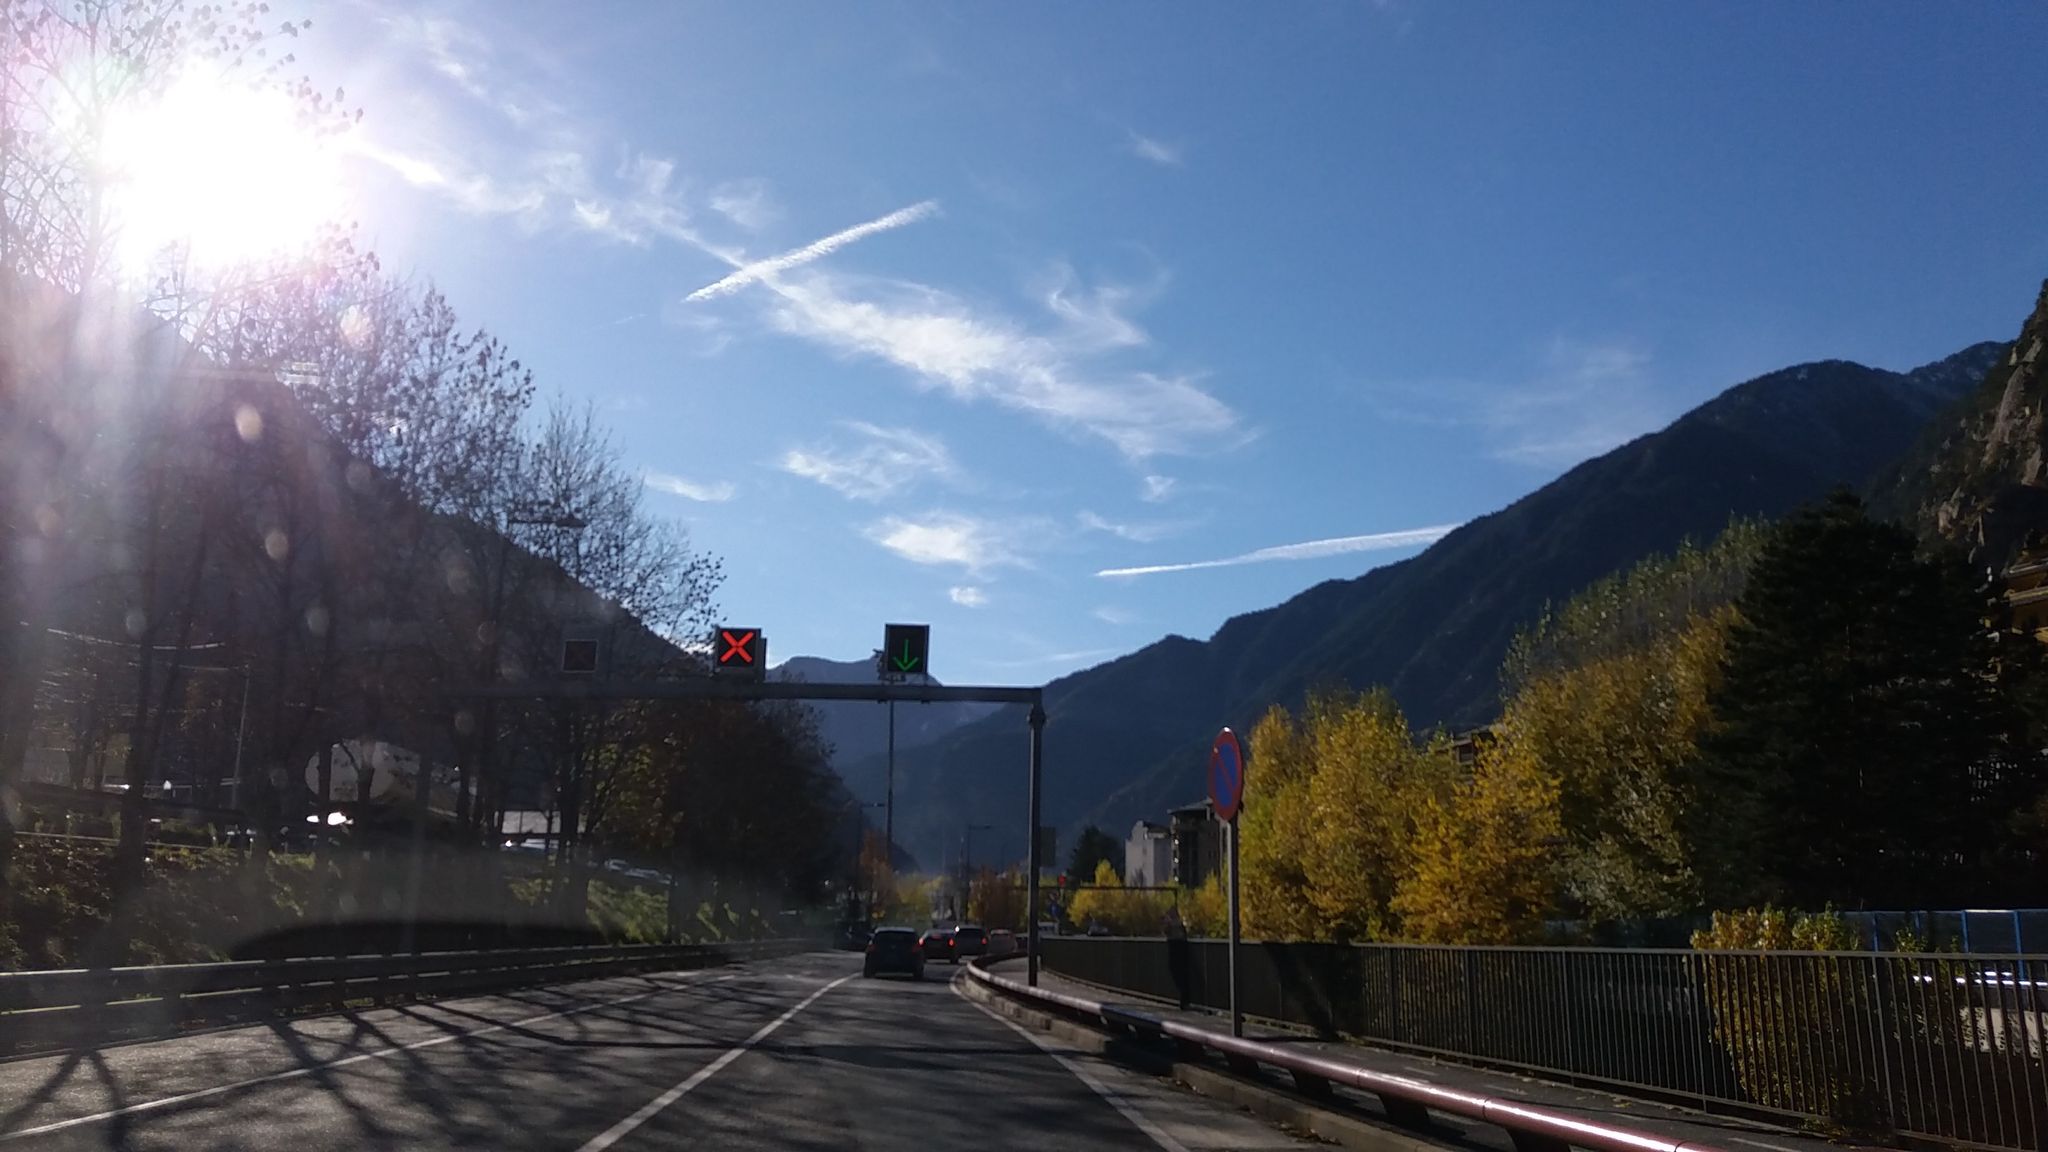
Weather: clear
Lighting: day
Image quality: good
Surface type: driving surface
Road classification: primary
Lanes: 4
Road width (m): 2.4
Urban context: dense urban cluster
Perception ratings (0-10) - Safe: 0.43, Lively: 6.74, Beautiful: 5.17, Boring: 7.59, Depressing: 6.17, Wealthy: 2.45